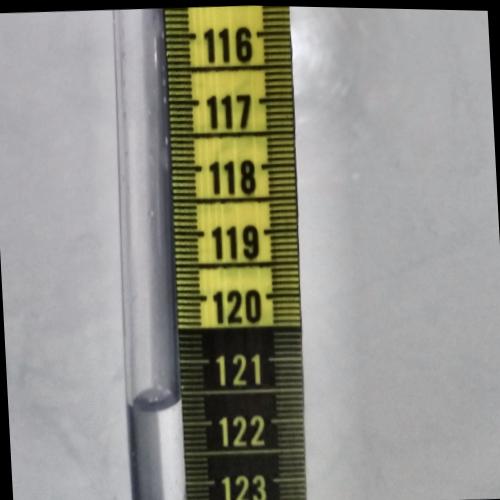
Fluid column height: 121.6 cm